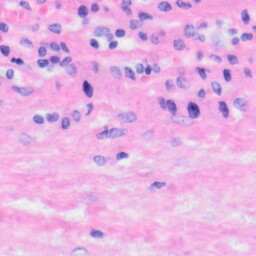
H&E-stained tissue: Liver